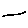
Label: line